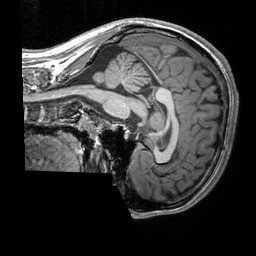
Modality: T1w
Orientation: sagittal
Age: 24
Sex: male
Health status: healthy
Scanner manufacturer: siemens
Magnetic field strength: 3 T
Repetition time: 2.3 s
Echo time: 0.00303 s